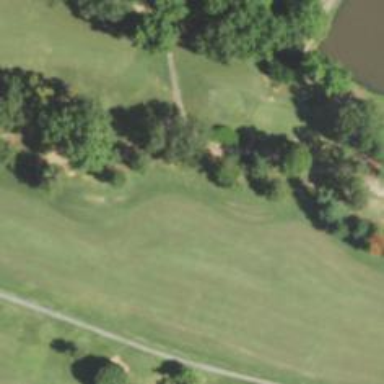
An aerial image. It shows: View of golf hole.